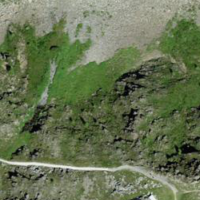
EUNIS habitat code: 31
Species observed at this site:
Kalmia procumbens
Saxifraga bryoides
Saxifraga exarata
Salix herbacea